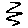
Label: zigzag